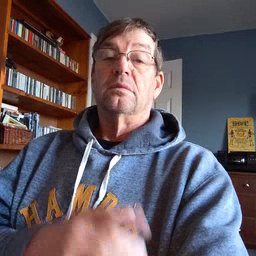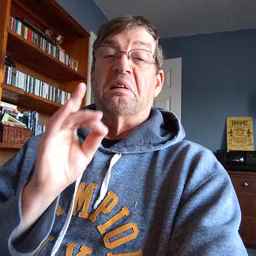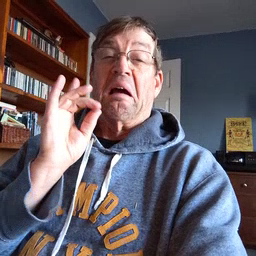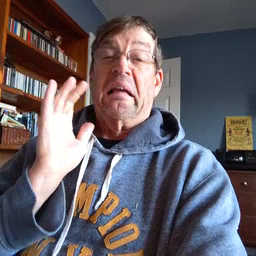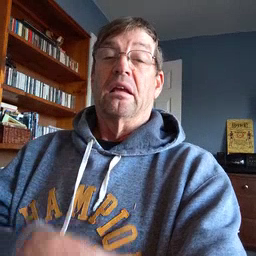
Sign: yucky